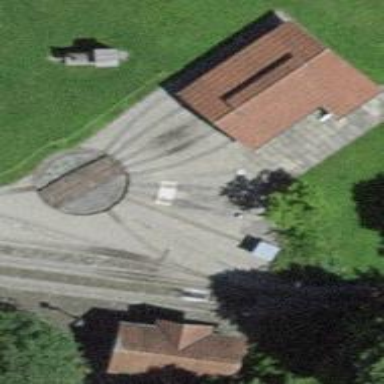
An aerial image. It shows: Miniature railway.